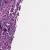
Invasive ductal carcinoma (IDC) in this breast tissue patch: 0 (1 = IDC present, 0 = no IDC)